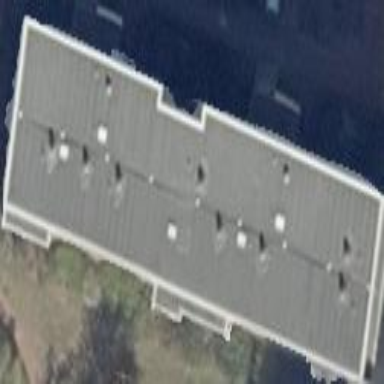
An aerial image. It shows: Apartment building with flat roof.